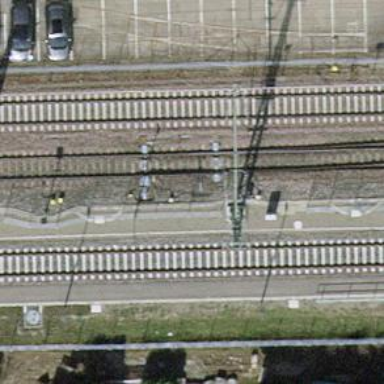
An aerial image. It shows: Single railway track with electrified contact line.